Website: home-depot
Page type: account-dashboard
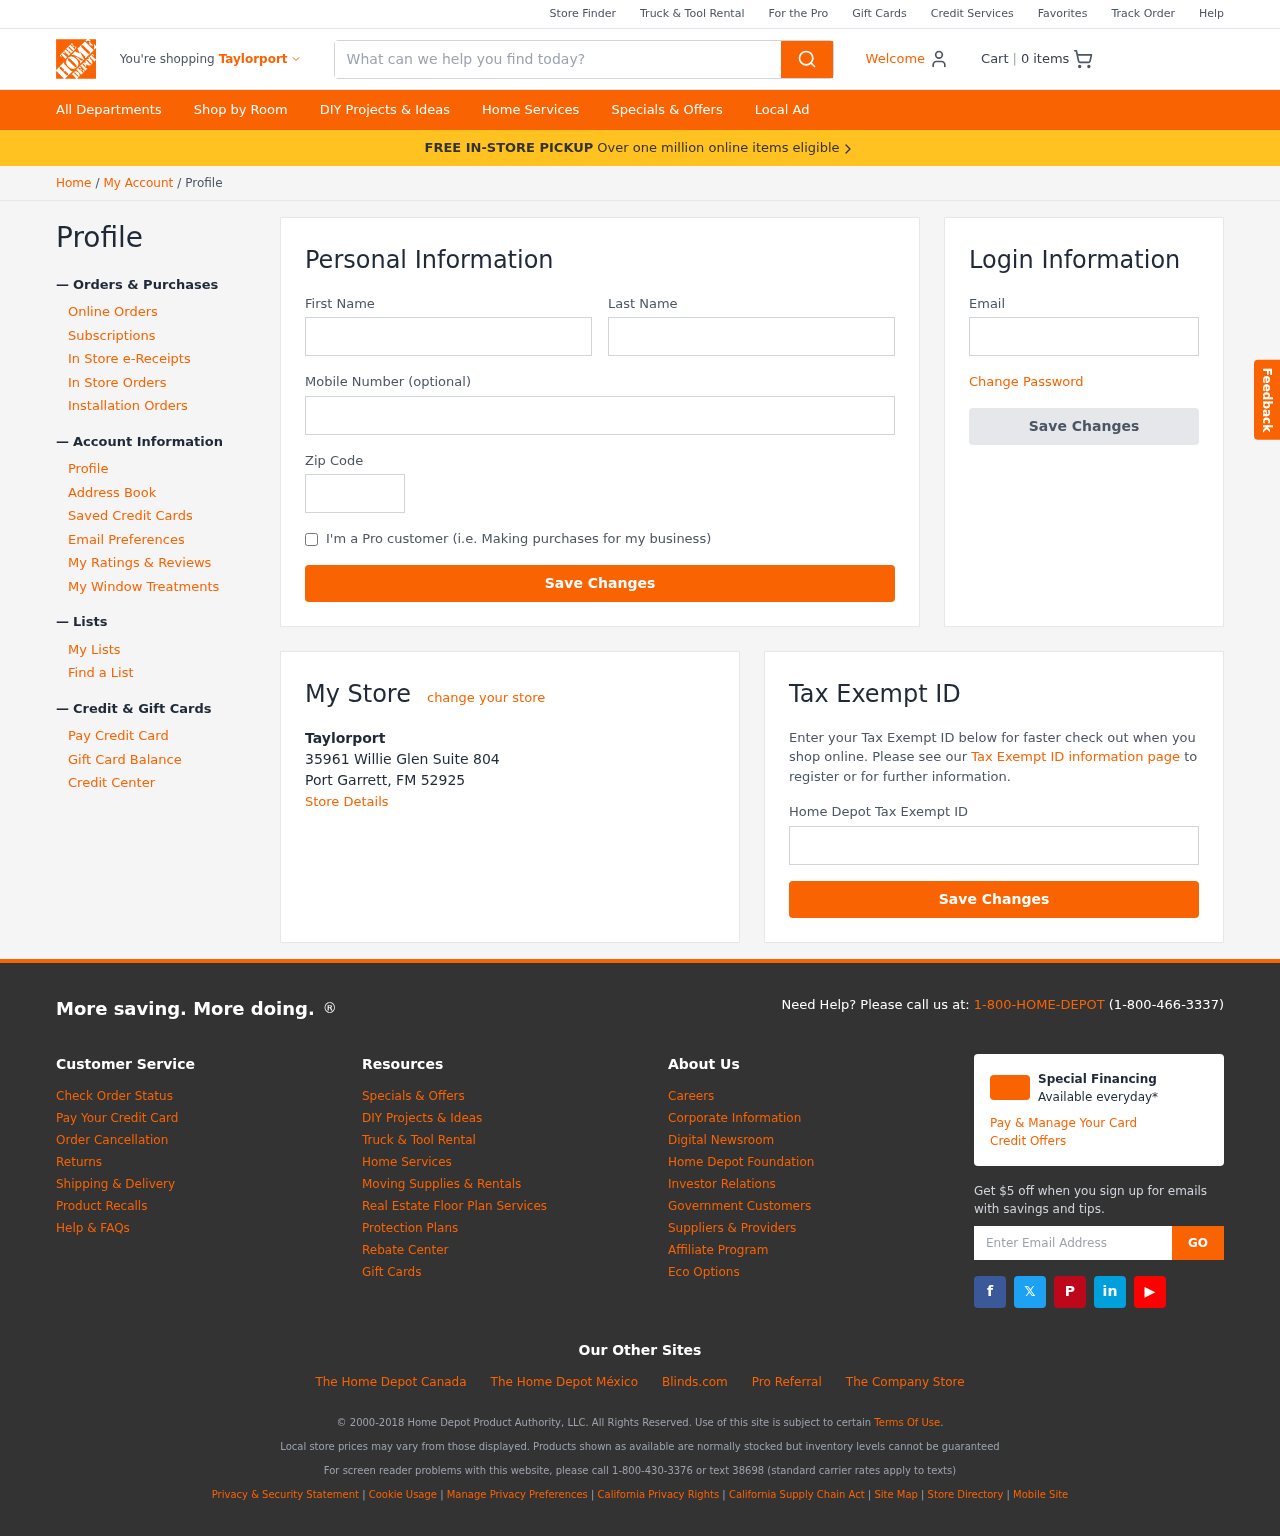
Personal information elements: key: PII_CITY
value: Taylorport
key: PII_EMAIL
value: kherman@gmail.com
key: PII_FIRSTNAME
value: Kimberly
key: PII_LASTNAME
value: Herman
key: PII_LOCATION1_CITY_STATE_ZIP
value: Port Garrett, FM 52925
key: PII_LOCATION1_NAME
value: Taylorport
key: PII_LOCATION1_STREET
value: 35961 Willie Glen Suite 804
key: PII_PHONE
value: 8985104337
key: PII_POSTCODE
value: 33362
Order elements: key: ORDER_NUM_ITEMS
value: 0
Search elements: key: HEADER_SEARCH
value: What can we help you find today?